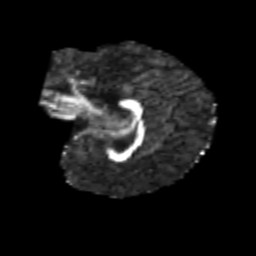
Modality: FA
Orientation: sagittal
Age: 6
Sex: female
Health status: healthy